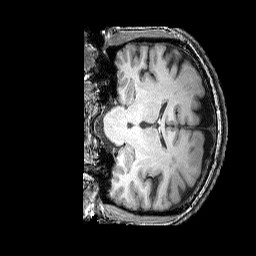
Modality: T1w
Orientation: coronal
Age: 39
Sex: female
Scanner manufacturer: siemens
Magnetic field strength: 3 T
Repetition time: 2.25 s
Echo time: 0.00411 s